Question: I have a project which used to build in VS2010 and now won't in VS2012. It's structured as follows:
'''
-Lime49 (Portable Class Library)
-Myproject.Shared (Portable Class Library)
--Myproject.Core (.NET4, references the above two libraries)
'''
The first to build fine on their own, but when I try to build the third, I get 'The type or namespace 'Lime49' could not be found' and the console shows this:
'''
>C:\Windows\Microsoft.NET\Framework\v4.0.30319\Microsoft.Common.targets(1578,5): warning MSB3268: The primary reference "Lime49" could not be resolved because it has an indirect dependency on the framework assembly "mscorlib, Version=4.0.0.0, Culture=neutral, PublicKeyToken=b77a5c561934e089" which could not be resolved in the currently targeted framework. ".NETPortable,Version=v4.0,Profile=Profile2". To resolve this problem, either remove the reference "Lime49" or retarget your application to a framework version which contains "mscorlib, Version=4.0.0.0, Culture=neutral, PublicKeyToken=b77a5c561934e089".
1>C:\<snipped>\MyProject\trunk\MyProject.Shared\Fraction.cs(11,7,11,13): error CS0246: The type or namespace name 'Lime49' could not be found (are you missing a using directive or an assembly reference?)
1>C:\<snipped>\MyProject\trunk\MyProject.Shared\Nutrition\USDA\USDAUtils.cs(5,7,5,13): error CS0246: The type or namespace name 'Lime49' could not be found (are you missing a using directive or an assembly reference?)
1>C:\<snipped>\MyProject\trunk\MyProject.Shared\UrlHelper.cs(6,7,6,13): error CS0246: The type or namespace name 'Lime49' could not be found (are you missing a using directive or an assembly reference?)
========
'''
There are also two projects in my solution which reference both the portable libraries and the .NET 4 library, neither of which builds due to the others refusing to build. I've tried removing and recreating the portable libraries, but they still won't build when referenced from another project.
This is what I have in the framework setup for both Portable Class Libraries:

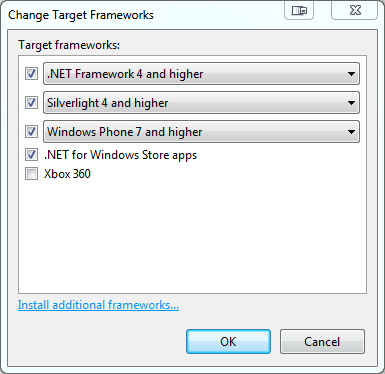
Answer: You state that the 3rd project is failing to build, but it looks like it's actually the 2nd project. It appears, from the warning message, that you are building against a version of Lime49.dll that is actually a .NET 4.x binary and not portable.
Can you make sure you that Lime49 actually a portable project or that you are not building against an older build of the binary that used to be .NET 4.x?